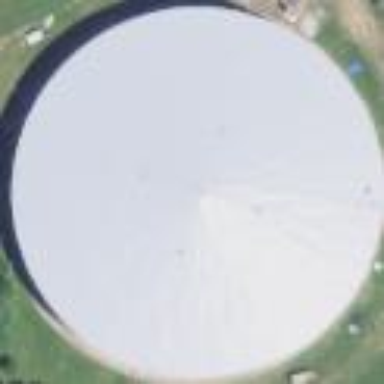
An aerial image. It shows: Building with storage tank.